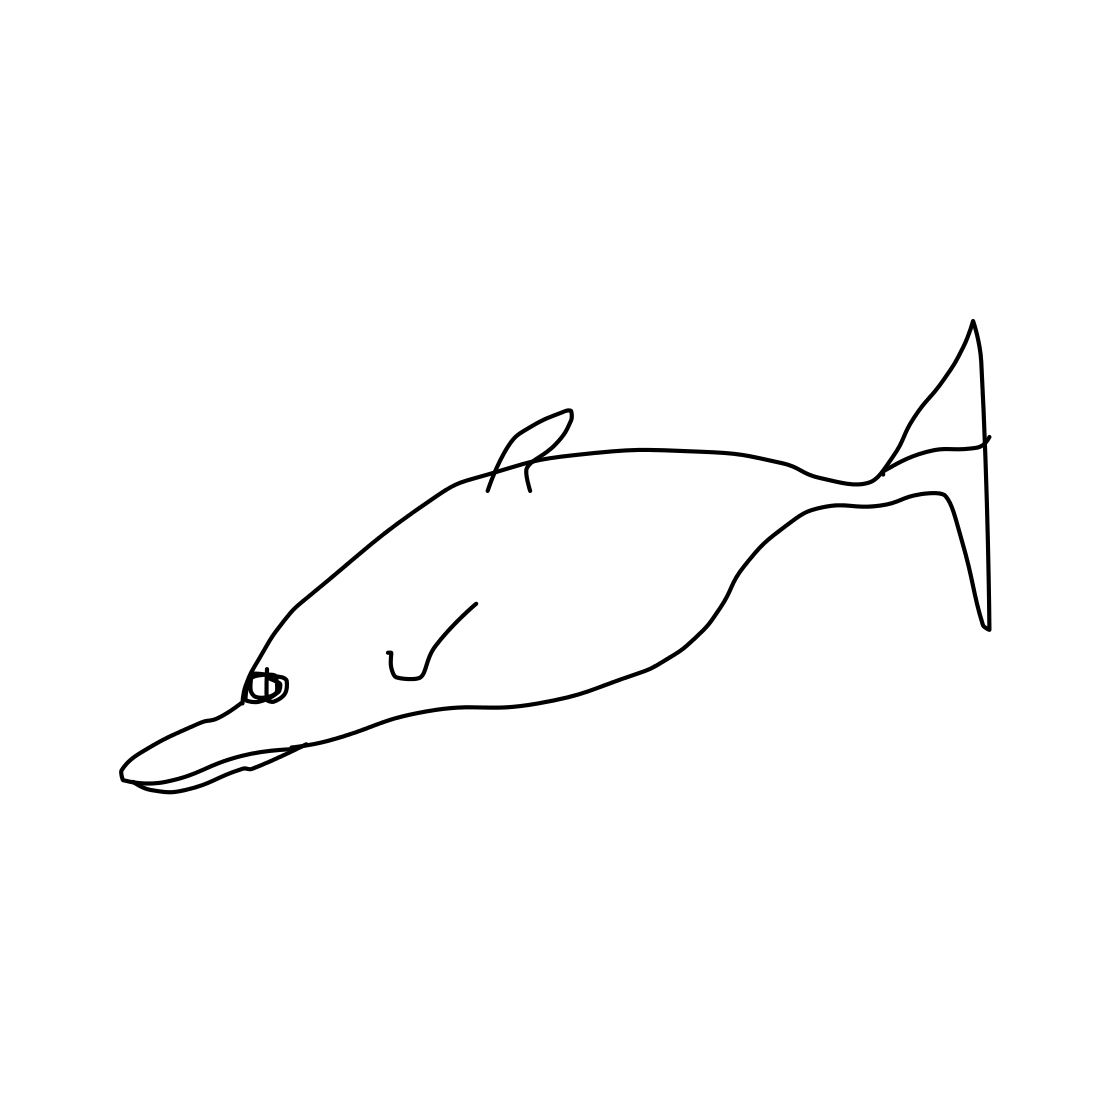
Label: dolphin